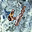
Label: 4